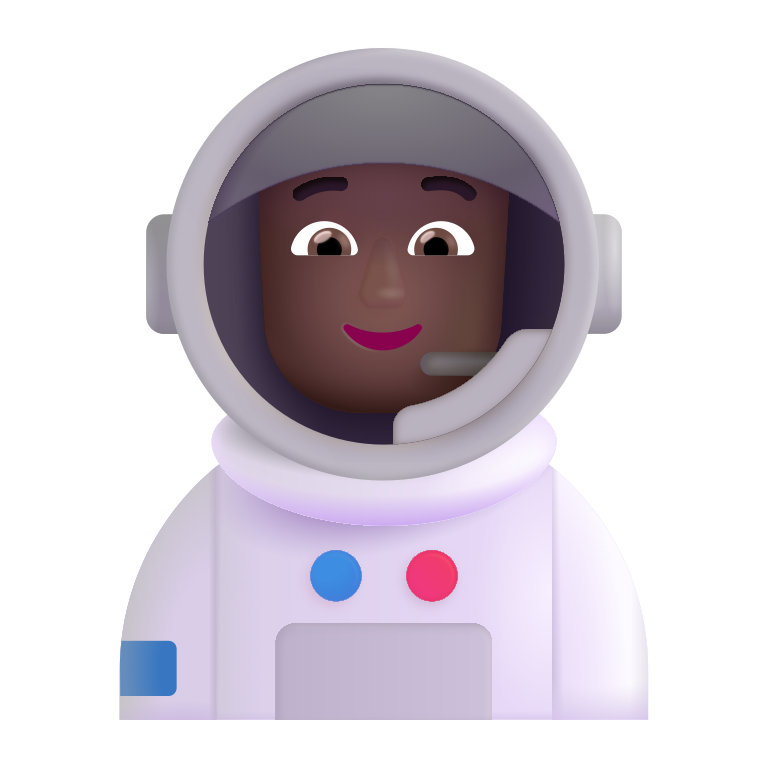
astronaut color  dark